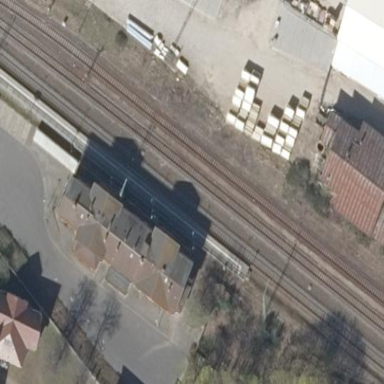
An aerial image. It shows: Train station building.